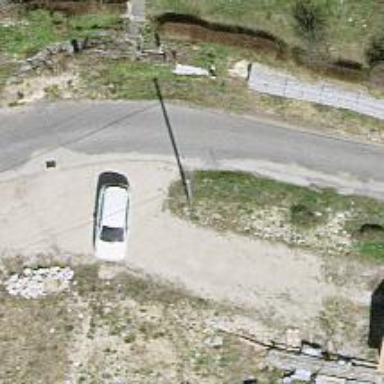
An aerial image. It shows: Power pole.